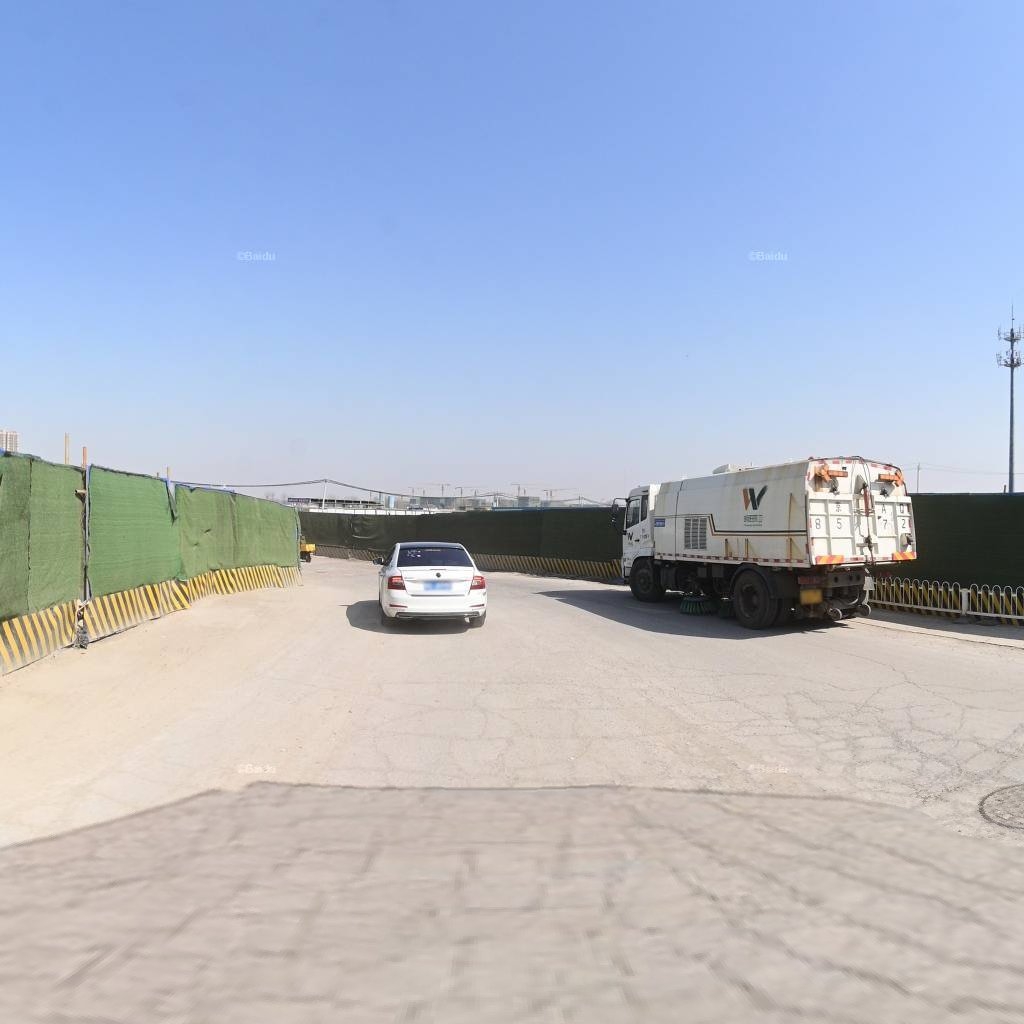
Region: Chaoyang
Road damage annotations: manhole cover, alligator crack